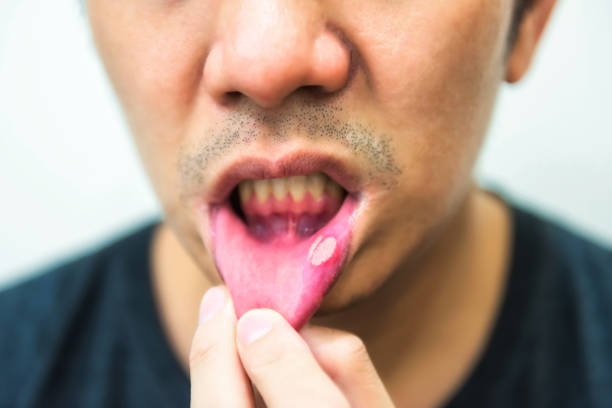
Condition: Mouth Ulcer